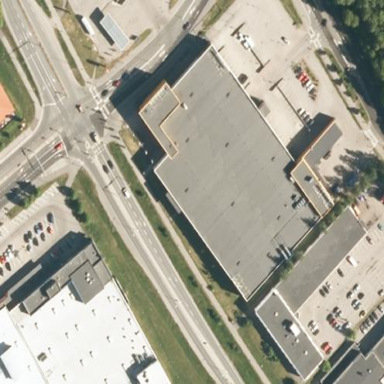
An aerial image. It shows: Retail building.